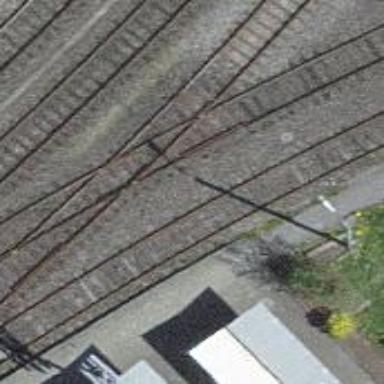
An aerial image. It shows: Railway crossing.